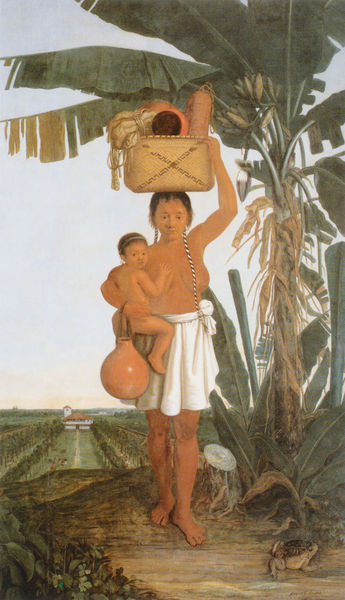
Titel: Tupi-Indianerin
Künstler: Albert Eckhout
Institution: Kopenhagen, Nationalmuseum
Schlagwörter: blätter, gemälde, kopf, nackt, wasser, weiß, grün, landschaft, brust, frau, schwarz, gebäude, gras, haus, tuch, weg, flasche, mensch, schüssel, tragen, portrait, feld, felder, natur, kind, mutter, haarreif, arbeit, krug, schürze, topf, süden, transport, essen, handtuch, korb, palme, gauguin, seil, barfuß, gaugin, lanschaft, plantage, banane, frosch, kröte, kolonie, indianer, südamerika, balancieren, unbedeckt, eingeborene, bananen, südafrika, kalebasse, palma, kbaby